Question: I am in a sticky situation where for the last couple of days I havent been able to progress with sharekit implementation because I am getting a duplicate symbol error with RestKit. I am running with iOS 5.1 and the latest version of xcode. I have both libraries installed as to the guidelines given. I dont understand how to remove references of this from ShareKit or RestKit without causing problems in one or the other. I really need some help on this one... Thanks.
'''
duplicate symbol _OBJC_IVAR_$_GCOAuth.OAuthParameters in:
/Users/josephboston/Library/Developer/Xcode/DerivedData/Prowd_Wallet-ezxvmeygcnwgtzehshsnnprpsjww/Build/Products/Debug-iphoneos/libShareKit.a(GCOAuth.o)
/Users/josephboston/Library/Developer/Xcode/DerivedData/Prowd_Wallet-ezxvmeygcnwgtzehshsnnprpsjww/Build/Products/Debug-iphoneos/libRestKit.a(GCOAuth.o)
'''

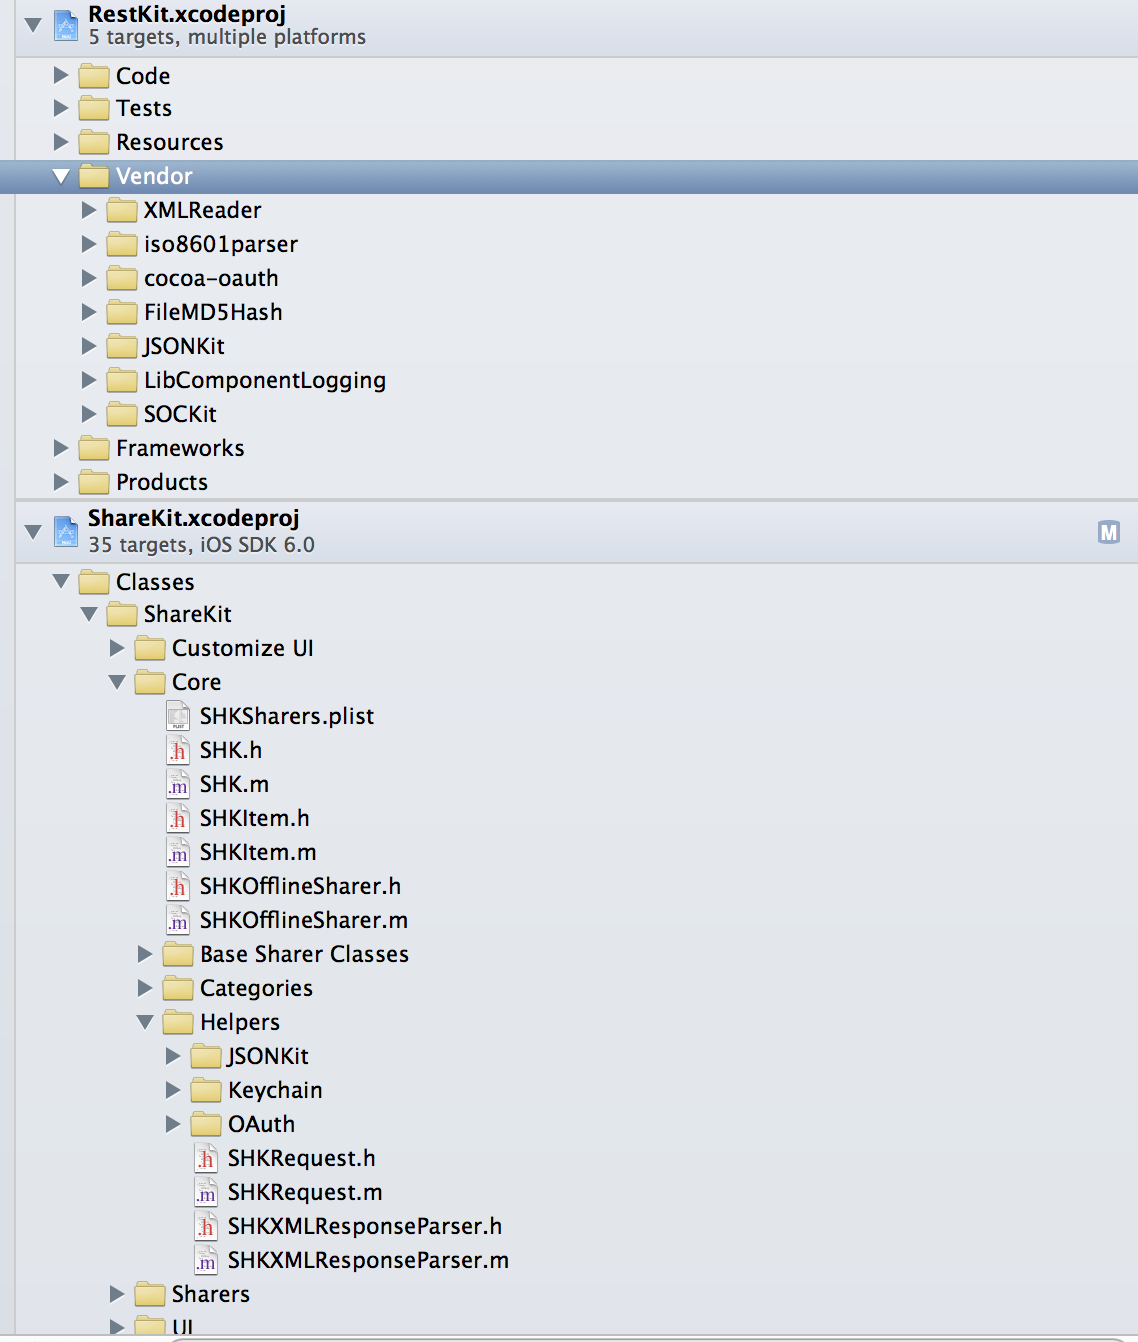
Answer: You are getting this error because both frameworks are using a common third party framework. So Xcode is complaining about duplicate symbols. This blog, <URL> is explaining a way to fix this.
Here is the solution mentioned there,
> I'm working on two projects right now that have static library
products, to be given to other developers to use in their projects:
Audiobus and The Amazing Audio Engine. In both cases, I'm making quite
heavy use of my circular buffer code, TPCircularBuffer, which would
result in duplicate symbol errors if the static library were linked
with another project that used it.Use the preprocessor to rename the symbols automatically during the
build phase.This is done by adding a series of -DOldSymbol=NewSymbol flags to the
'Other C Flags' build setting - like
-DTPCircularBuffer=ABCircularBuffer, for instance.